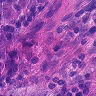
Metastatic tissue present: yes